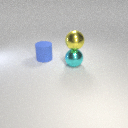
large cyan metal sphere below large yellow metal sphere